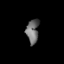
Tissue: lung
Cell type: Endothelial cells
Senescence score: 0.5962
Nuclear area (px): 291
Mean DAPI intensity: 110.54